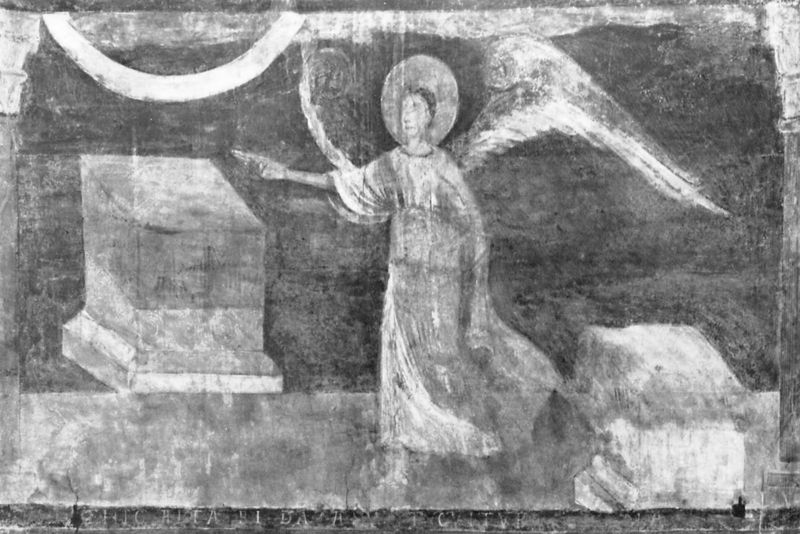
Titel: Wandmalerei im Baptisterium des Doms von Novara
Standort: Novara, Baptisterium (EU - I - Piemont)
Schlagwörter: flügel, fuß, gemälde, hand, kopf, weiß, wolken, finger, frau, grau, kleid, schwarz, säule, säulen, zeichnung, tuch, alt, wand, arm, band, federn, gesicht, rahmen, sockel, stehen, stein, ärmel, vorhang, kirche, sonne, boden, gewand, mantel, stoff, kreis, engel, schrift, papier, bogen, hocker, wandteppich, inschrift, wandmalerei, balken, zeigen, ring, foto, fotografie, links, flug, sichel, schwarzweiß, text, altar, kasten, schein, heiligenschein, sarg, quader, grab, griechisch, mittelalter, segen, segnen, schreiten, fresko, block, heilig, grautöne, erzengel, verkündigung, latein, glorie, gabriel, aktiv, finge, überbringen